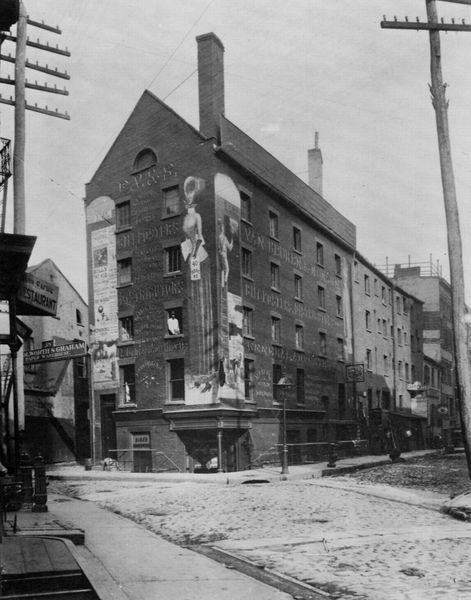
Titel: Rose und Duane Street
Künstler: Amerikanischer Photograph
Schlagwörter: schatten, stadt, fenster, grau, licht, strasse, gebäude, haus, ecke, ansicht, fassade, pflaster, mast, giebel, schornsteine, amerika, masten, foto, gehsteig, kreuzung, photo, hochhaus, fenstert, telegraf